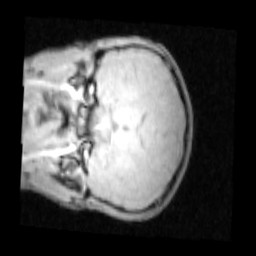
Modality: PDw
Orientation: coronal
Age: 15
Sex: male
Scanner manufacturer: siemens
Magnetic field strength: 3 T
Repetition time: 0.25 s
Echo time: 0.00103 s